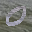
Label: 0